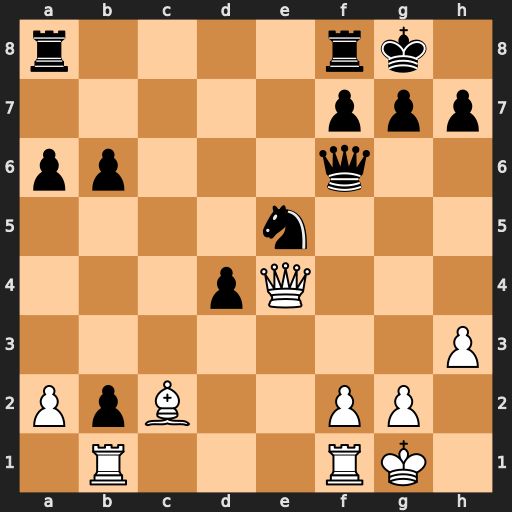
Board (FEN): r4rk1/5ppp/pp3q2/4n3/3pQ3/7P/PpB2PP1/1R3RK1
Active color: w
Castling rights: -
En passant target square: -
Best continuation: Qxh7#